Aerial crown-view tile of a tropical tree (Barro Colorado Island, Panama), acquired 20250317:
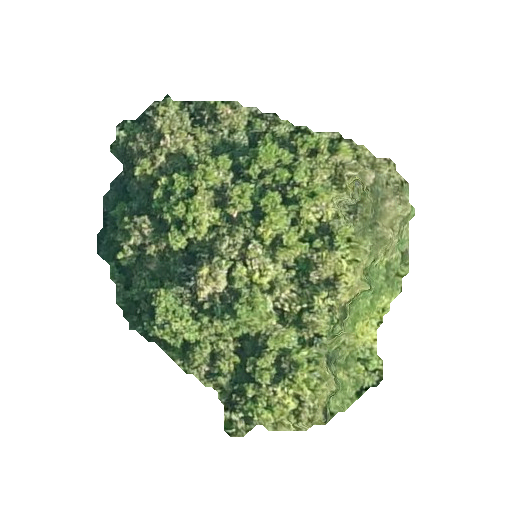
Species: Prioria copaifera
GBIF accepted scientific name: Prioria copaifera
Crown area: 114.478 m²